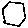
Label: hexagon